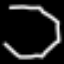
Label: octagon